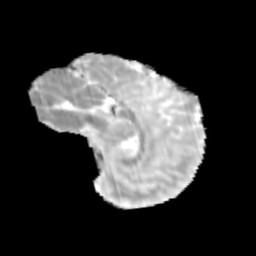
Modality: MD
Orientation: sagittal
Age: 9
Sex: male
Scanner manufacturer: siemens
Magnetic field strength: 3 T
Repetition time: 3.8 s
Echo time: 0.07 s